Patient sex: M
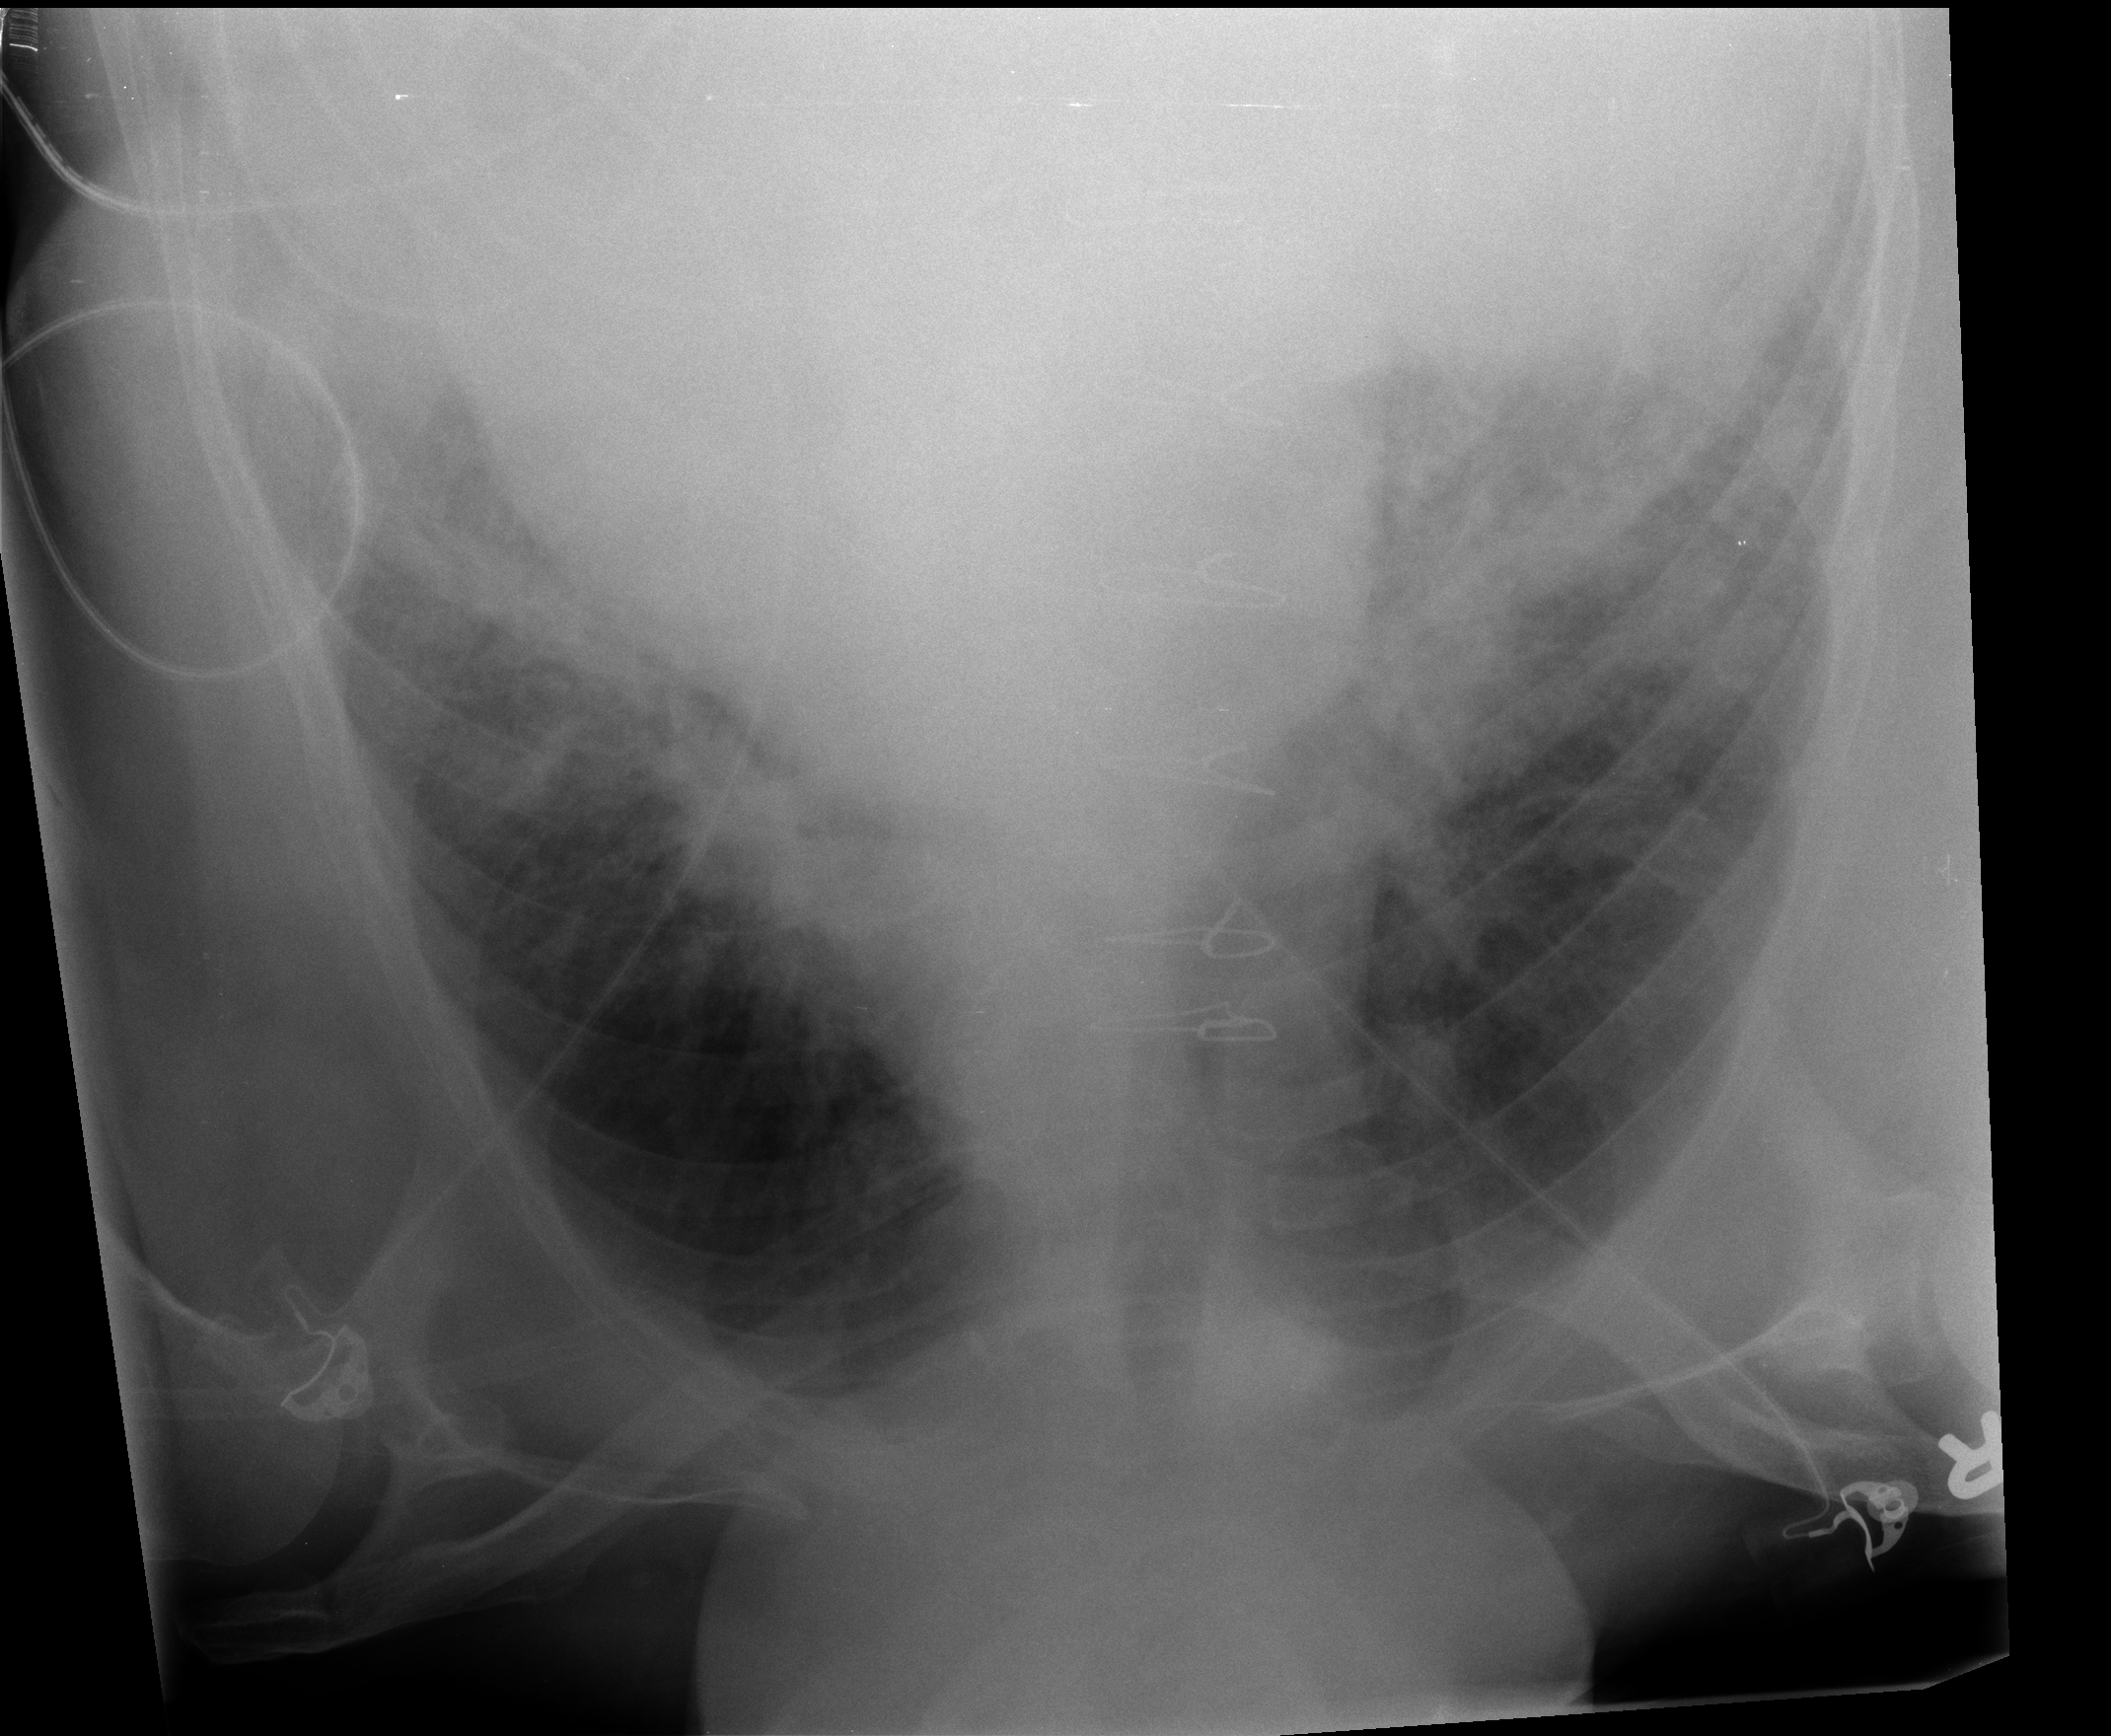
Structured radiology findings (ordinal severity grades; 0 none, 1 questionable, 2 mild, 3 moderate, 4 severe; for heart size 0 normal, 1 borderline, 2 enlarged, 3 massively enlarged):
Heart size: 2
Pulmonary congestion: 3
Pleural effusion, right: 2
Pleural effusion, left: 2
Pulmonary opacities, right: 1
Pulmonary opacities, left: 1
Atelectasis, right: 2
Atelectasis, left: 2